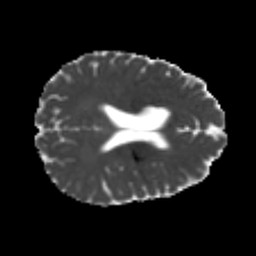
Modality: MD
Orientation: axial
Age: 21
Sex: male
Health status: healthy
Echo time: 0.074 s